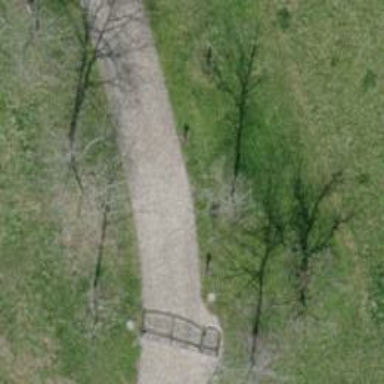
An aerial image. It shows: Driveway leading to service road.